Field crop: maize
Growth stage: 1
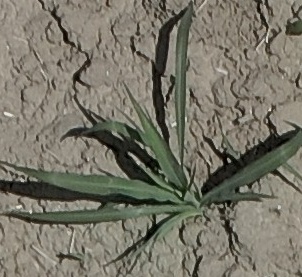
Species: sorghum